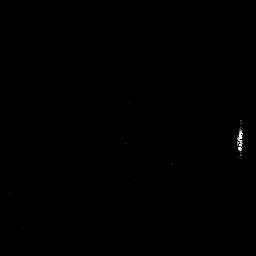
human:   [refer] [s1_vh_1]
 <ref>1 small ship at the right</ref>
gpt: <box>[[92, 50, 95, 57, 0]]</box>